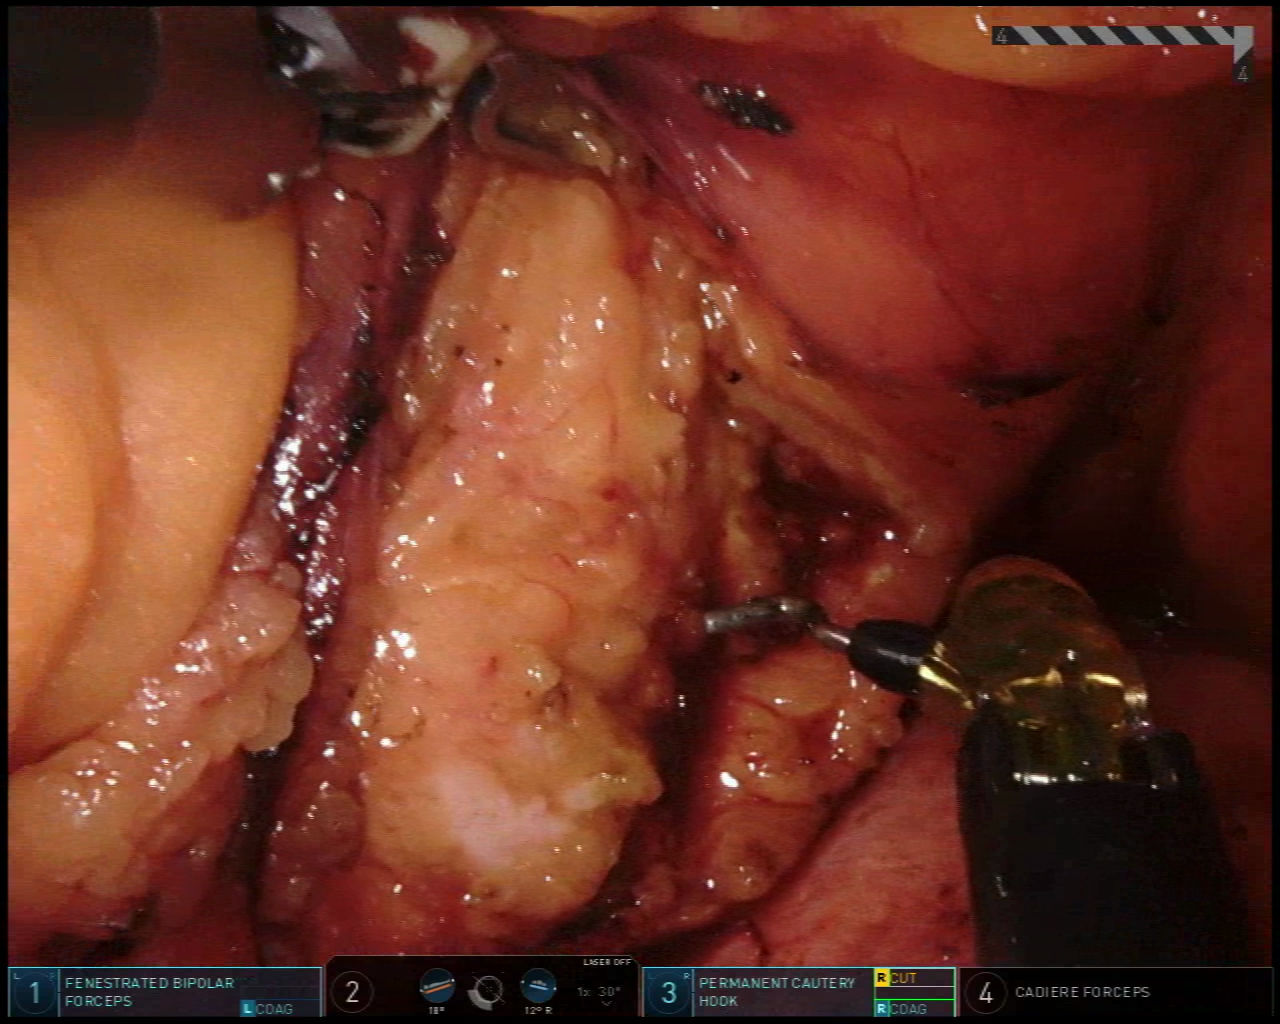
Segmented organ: pancreas
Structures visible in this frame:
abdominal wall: no
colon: no
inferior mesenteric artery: no
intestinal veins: no
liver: no
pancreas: yes
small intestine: no
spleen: no
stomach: no
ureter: no
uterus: no
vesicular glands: no